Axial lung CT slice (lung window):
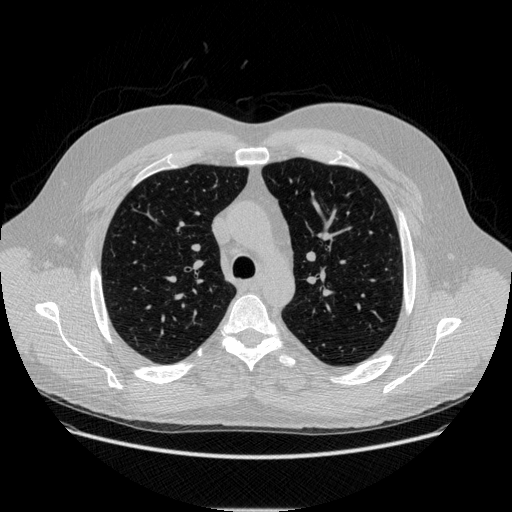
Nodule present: no